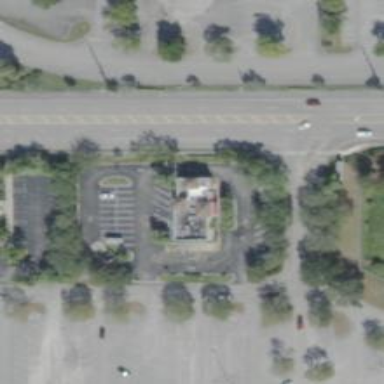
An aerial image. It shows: Parking space is available.